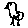
Label: bird